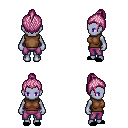
a pixel art fantasy rpg character, female body template, dark elf, purple skin, brown sleeveless shirt, magenta pants, pink short topknot hairstyle, black slippers, four views (front, back, left, right), 2x2 character sprite sheet, small pixel art, hard edges, no anti-aliasing